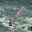
Label: 1